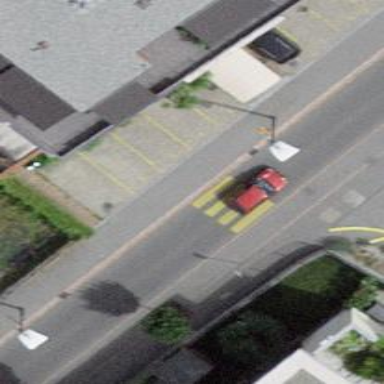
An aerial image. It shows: Marked crossing with zebra stripes on the road.